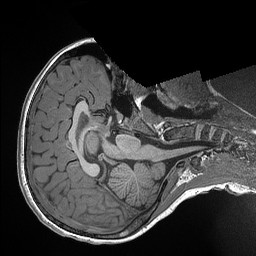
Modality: T1w
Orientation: axial
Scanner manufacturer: siemens
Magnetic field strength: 3 T
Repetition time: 2.3 s
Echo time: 0.00298 s